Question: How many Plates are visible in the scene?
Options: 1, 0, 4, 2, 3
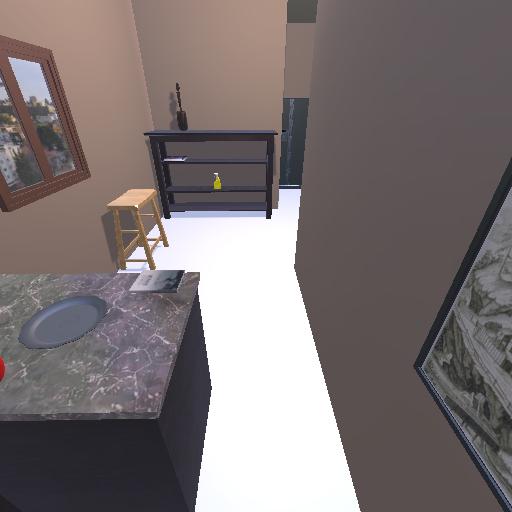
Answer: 1